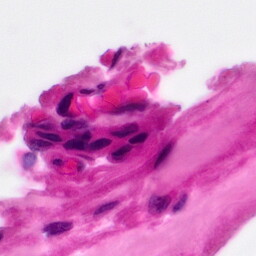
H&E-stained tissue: Pancreatic